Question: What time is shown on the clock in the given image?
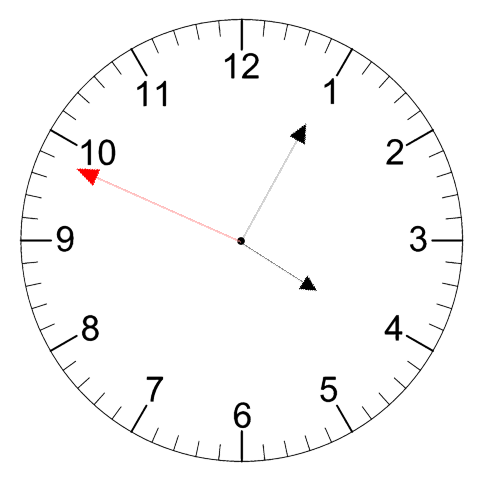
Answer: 04:04:49